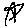
Label: star